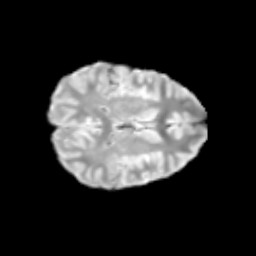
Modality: T2w
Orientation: axial
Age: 12
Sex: female
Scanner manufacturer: siemens
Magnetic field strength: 3 T
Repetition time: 3.8 s
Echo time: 0.07 s